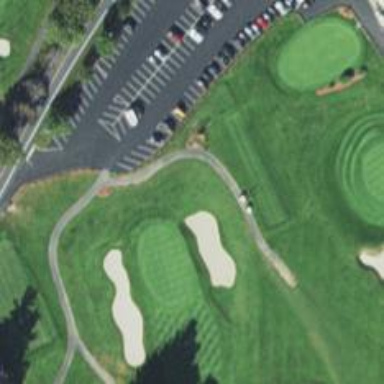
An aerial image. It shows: Service road designated as golf cart path.